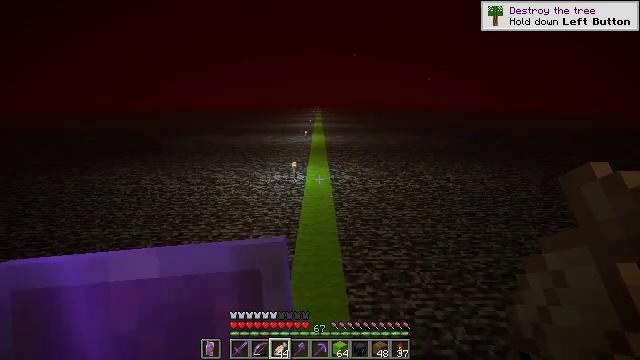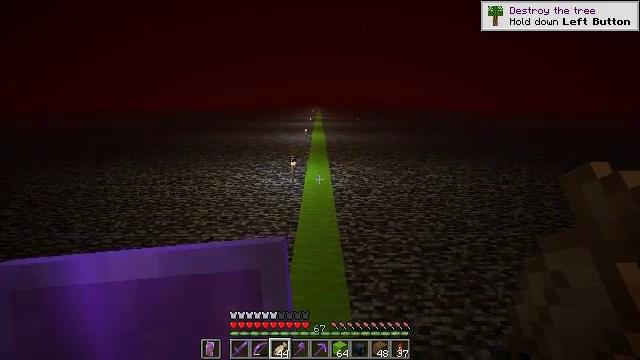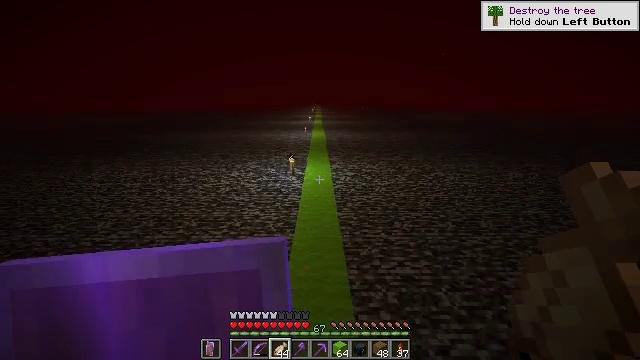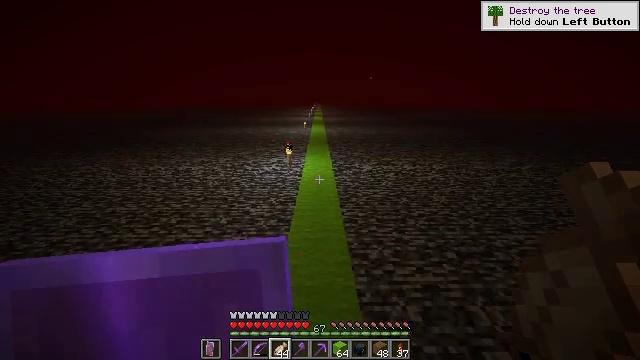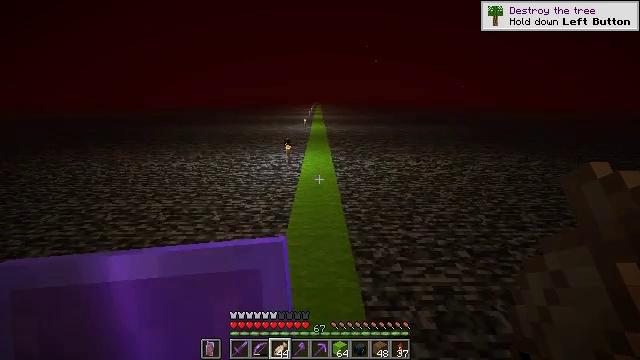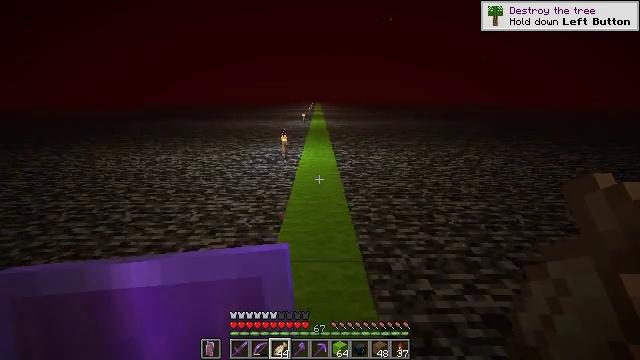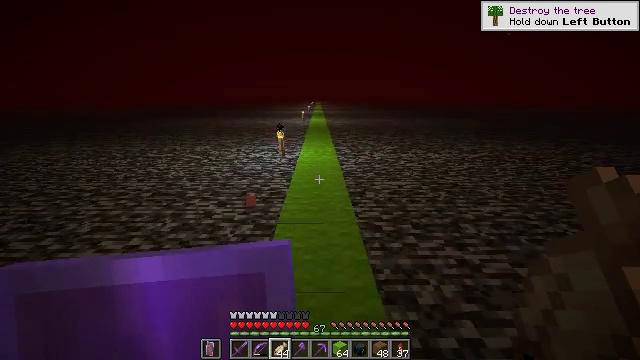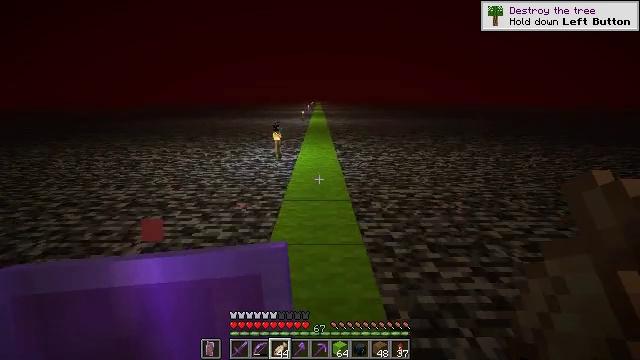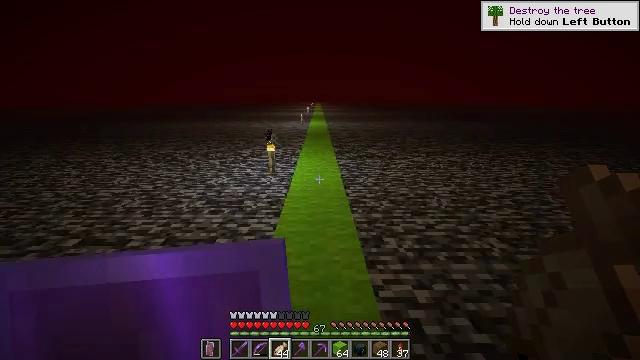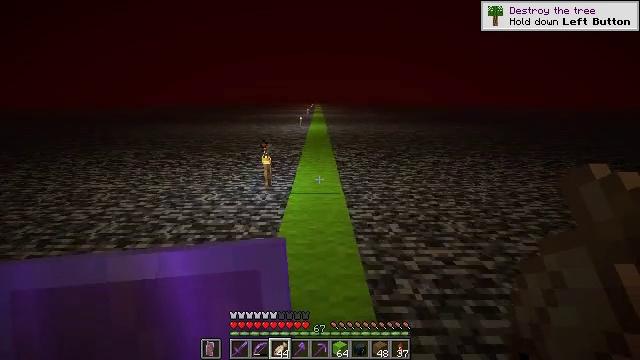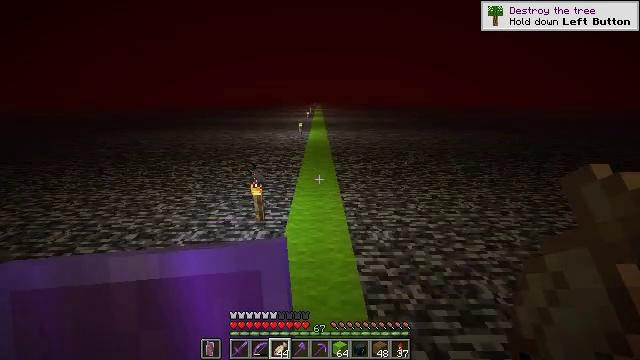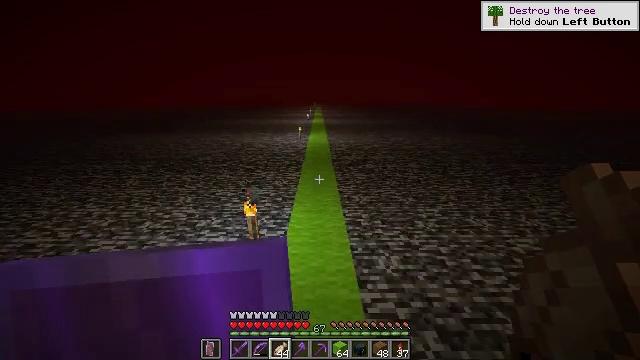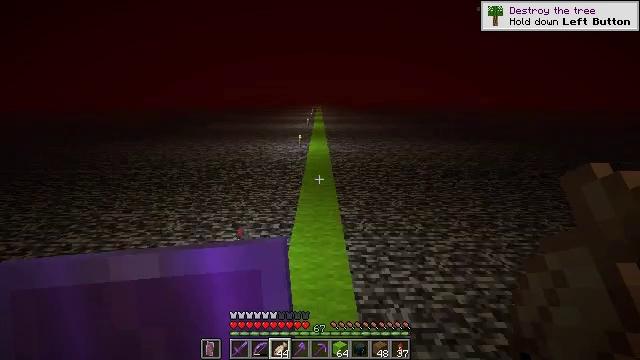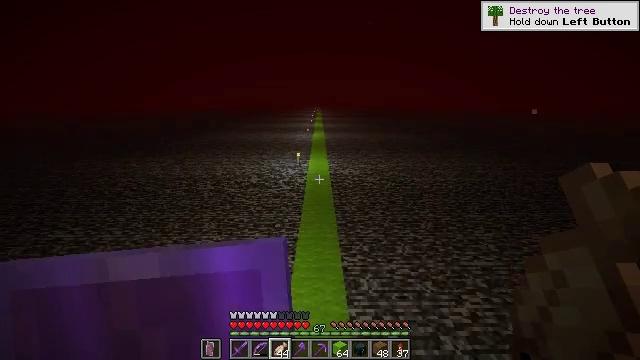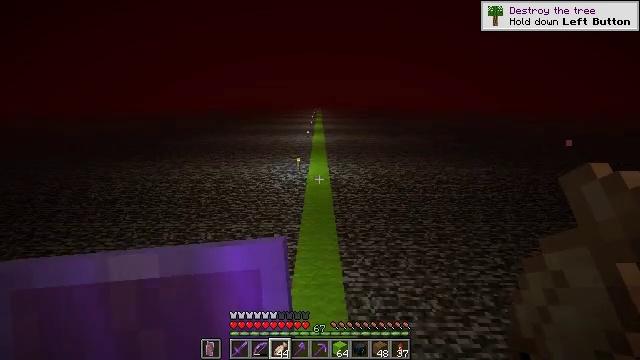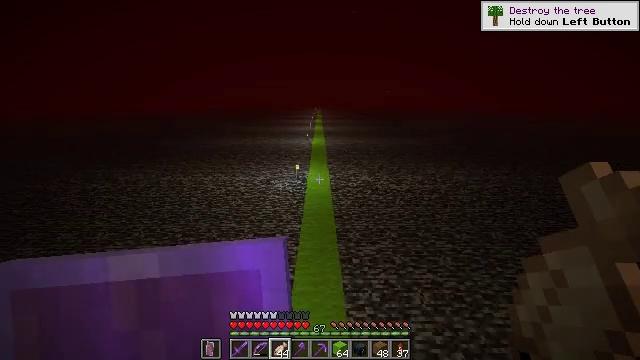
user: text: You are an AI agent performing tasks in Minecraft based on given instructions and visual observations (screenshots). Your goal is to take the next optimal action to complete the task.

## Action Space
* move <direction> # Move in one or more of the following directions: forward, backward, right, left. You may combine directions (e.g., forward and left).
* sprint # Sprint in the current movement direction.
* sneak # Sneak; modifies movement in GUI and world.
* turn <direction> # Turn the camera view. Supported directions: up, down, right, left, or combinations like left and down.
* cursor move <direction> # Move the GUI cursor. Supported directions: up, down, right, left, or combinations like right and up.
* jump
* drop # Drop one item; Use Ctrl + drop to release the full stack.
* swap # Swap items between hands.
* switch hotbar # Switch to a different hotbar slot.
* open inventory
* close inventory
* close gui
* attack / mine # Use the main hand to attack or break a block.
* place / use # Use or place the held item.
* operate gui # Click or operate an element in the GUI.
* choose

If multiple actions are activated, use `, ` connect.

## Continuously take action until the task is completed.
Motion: motion action
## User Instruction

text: Open the crafting table to craft a lime carpet.
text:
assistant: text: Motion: move forward, sprint
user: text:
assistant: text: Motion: move forward, sprint
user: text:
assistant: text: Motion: move forward, sprint
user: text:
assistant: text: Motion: move forward, sprint
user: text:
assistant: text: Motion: move forward, sprint, jump
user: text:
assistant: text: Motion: move forward, sprint, jump
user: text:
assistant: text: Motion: move forward, sprint, jump
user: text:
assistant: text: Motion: move forward, sprint, jump
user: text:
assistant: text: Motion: move forward, sprint, jump
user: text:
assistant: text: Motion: move forward, sprint, jump
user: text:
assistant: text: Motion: move forward, sprint, jump
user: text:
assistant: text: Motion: move forward, sprint, jump
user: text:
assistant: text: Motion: move forward, sprint, jump
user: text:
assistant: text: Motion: move forward, sprint
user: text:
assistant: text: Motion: move forward, sprint
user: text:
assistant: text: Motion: move forward, sprint
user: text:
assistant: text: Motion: move forward, sprint
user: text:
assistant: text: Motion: move forward, sprint
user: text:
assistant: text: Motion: move forward, sprint
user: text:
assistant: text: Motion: move forward, sprint, jump
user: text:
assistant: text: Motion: move forward, sprint, jump
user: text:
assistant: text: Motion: move forward, sprint, jump
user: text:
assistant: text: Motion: move forward, sprint, jump
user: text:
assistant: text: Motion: move forward, sprint, jump
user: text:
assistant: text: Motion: move forward, sprint, jump
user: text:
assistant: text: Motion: move forward, sprint, jump
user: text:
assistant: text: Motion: move forward, sprint, jump
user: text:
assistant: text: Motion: move forward, sprint, jump
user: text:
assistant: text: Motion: move forward, sprint, jump
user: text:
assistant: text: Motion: move forward, sprint, jump